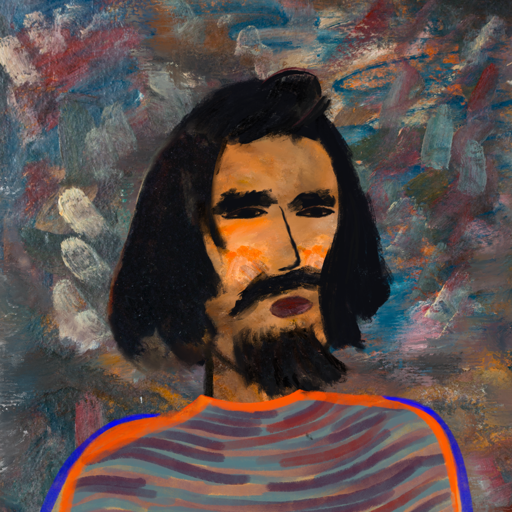
Background: Boggyland, Head And Neck Side: Gypsy_Queen, Face Side: Mosgoul, Bust: Experience, Hair Side: Mosgoul, Head Accessory: Blank, Second Necklace: Blank, Necklace: Blank, Baby: Blank